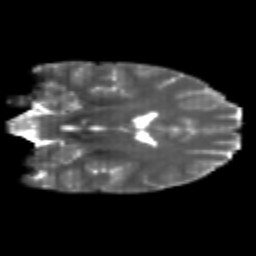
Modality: T2w
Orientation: coronal
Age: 22
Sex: female
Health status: healthy
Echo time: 0.074 s